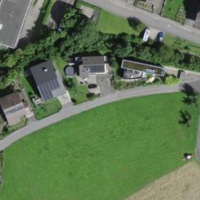
EUNIS habitat code: 55
Species observed at this site:
Campanula persicifolia
Caltha palustris